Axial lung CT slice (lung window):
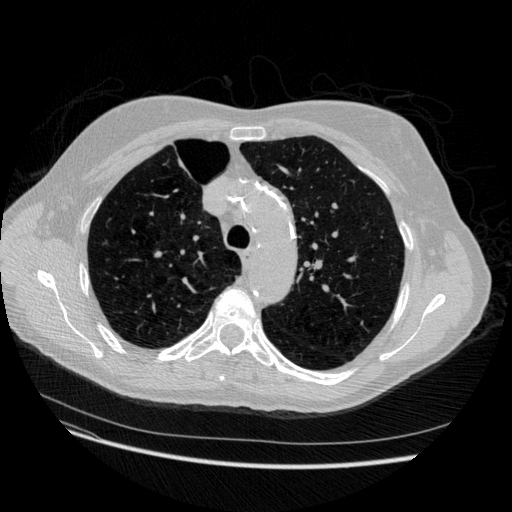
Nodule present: no